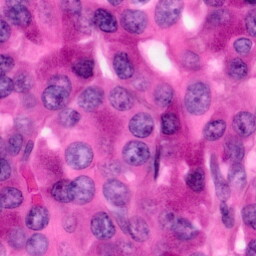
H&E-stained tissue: Pancreatic